Question: Count the number of objects in the diagram.
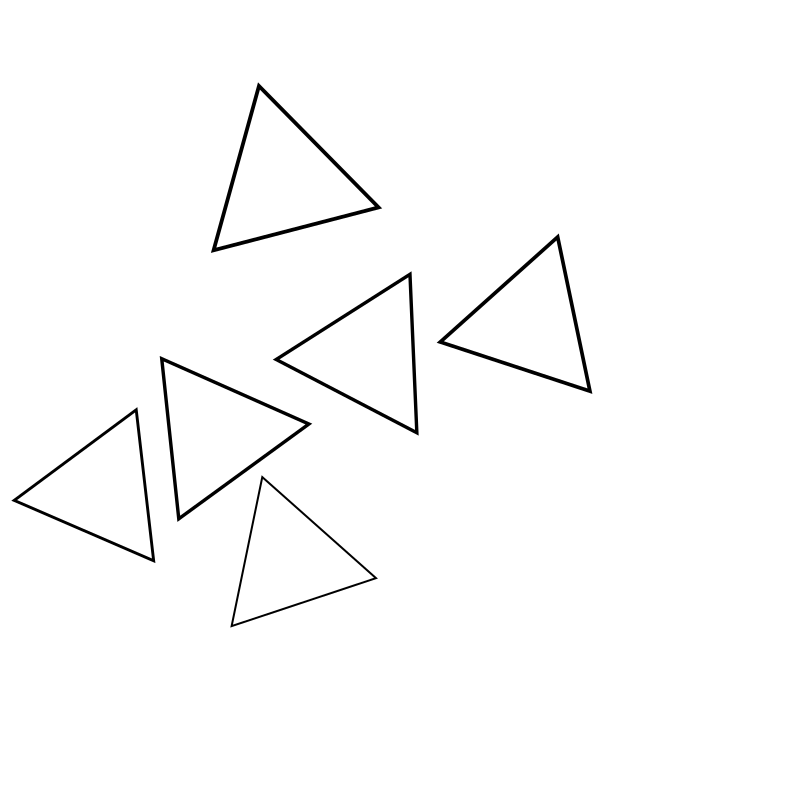
Answer: 6